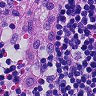
Metastatic tissue present: no